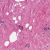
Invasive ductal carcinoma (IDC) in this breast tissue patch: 0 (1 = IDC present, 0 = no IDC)